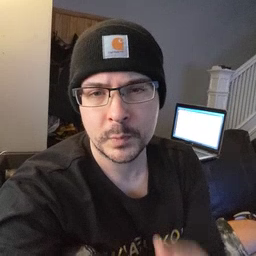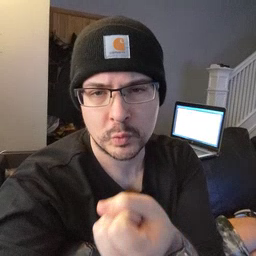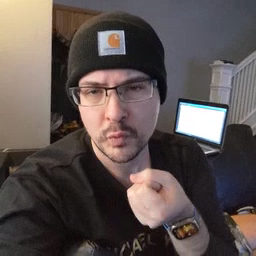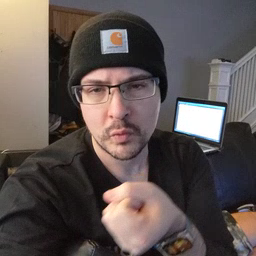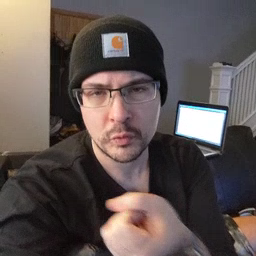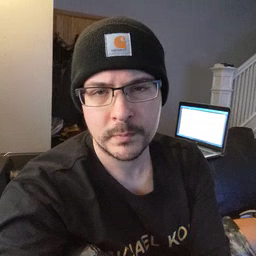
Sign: drawer